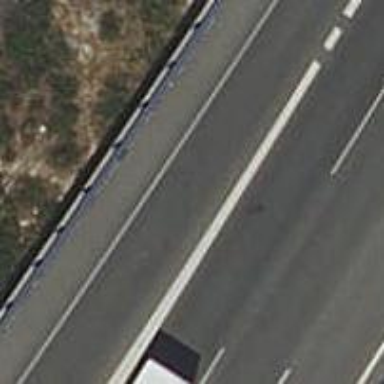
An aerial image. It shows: Motorway link bridge.